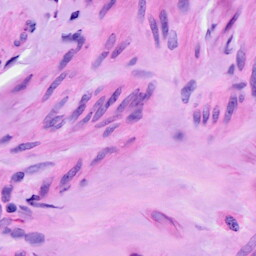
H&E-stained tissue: Ovarian